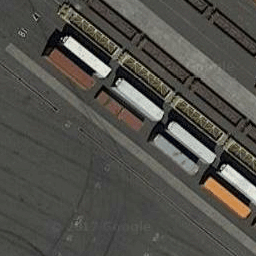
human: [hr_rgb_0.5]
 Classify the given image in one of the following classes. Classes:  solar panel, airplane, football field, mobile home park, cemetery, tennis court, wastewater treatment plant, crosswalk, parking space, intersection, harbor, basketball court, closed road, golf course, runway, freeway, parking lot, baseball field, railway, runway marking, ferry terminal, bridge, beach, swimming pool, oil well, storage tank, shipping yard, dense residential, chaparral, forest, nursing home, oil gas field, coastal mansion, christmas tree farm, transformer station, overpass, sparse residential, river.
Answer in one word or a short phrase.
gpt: shipping yard